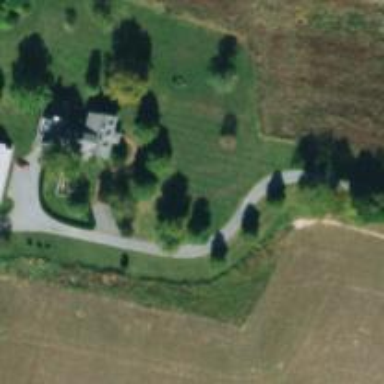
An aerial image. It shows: Driveway.